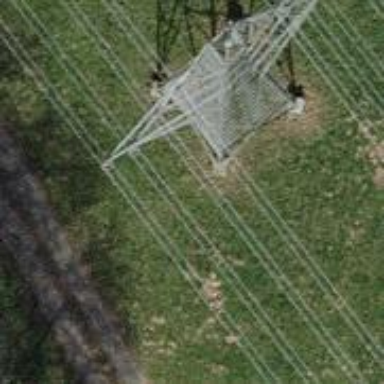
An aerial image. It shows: Lattice structure tower used for power distribution.